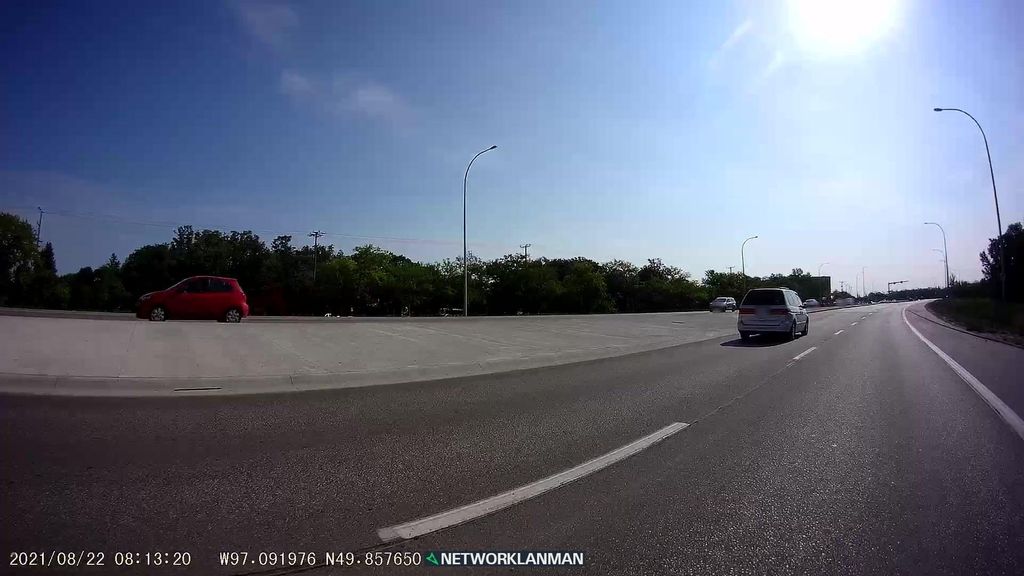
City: winnipeg